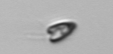
Label: Pyramimonas